Field crop: maize
Growth stage: 1
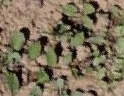
Species: convolvulus